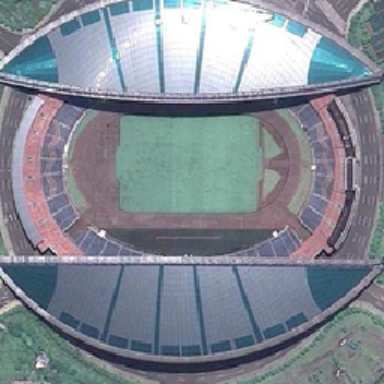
Two blue hooks cover a smaller half of the stadium .